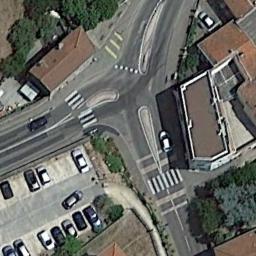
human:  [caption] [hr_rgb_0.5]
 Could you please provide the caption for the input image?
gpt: An intersection with sparse traffic located in a residential area .

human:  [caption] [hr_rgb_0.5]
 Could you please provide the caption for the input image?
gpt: There are several moving vehicles on the road at the intersection, There are many buildings and some trees around the intersection, And many cars are parked in the open space beside the intersection .

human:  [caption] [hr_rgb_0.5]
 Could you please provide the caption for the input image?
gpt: There are many buildings beside the intersection .

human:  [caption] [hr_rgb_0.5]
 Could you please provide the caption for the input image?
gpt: There is no traffic above the intersection .

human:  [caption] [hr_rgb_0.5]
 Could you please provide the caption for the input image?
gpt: There are some brown buildings and a parking lot beside the intersection .